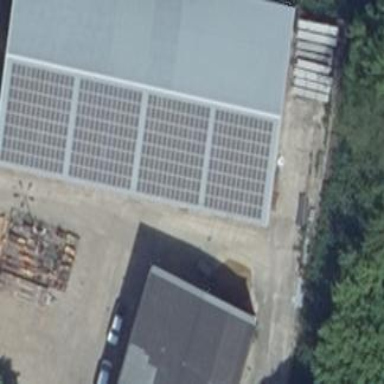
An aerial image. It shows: Industrial building.